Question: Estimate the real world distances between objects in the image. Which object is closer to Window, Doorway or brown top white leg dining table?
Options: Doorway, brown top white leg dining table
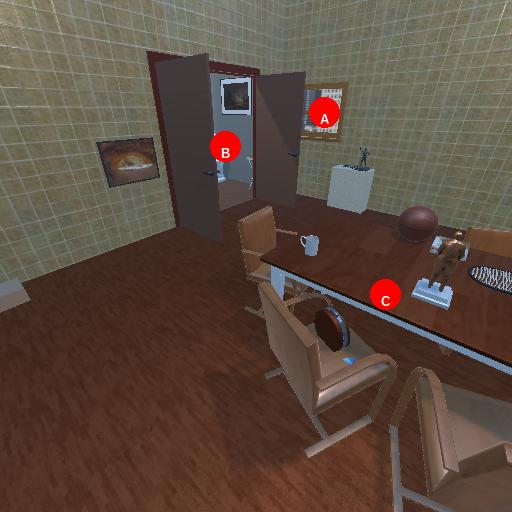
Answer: Doorway